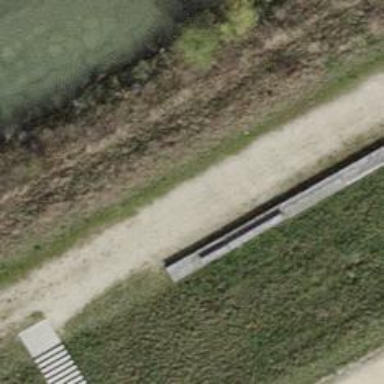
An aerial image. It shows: Bench.